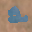
Label: 2